Question: I am thinking of making an iou (i owe you) web app where I can keep track of who owes me and what. I am doing this as a side project. Anyways, I have no experience with database schema design. The app design is shown in the img below:

Right now, I know that I need to have a user table with at least the following:
'''
UserTable:
username, usernameId (pk), password, passwordHint, email
'''
Then, I get confused on how to proceed from there. Should I make a new table for every single Person#1, Person#2, etc? Or, should I have another table IouTable with all the "transactions" and use the username as the fk?
'''
IouTable:
usernameId, personName, amount, description, date
'''
So, when, user Yko logs on, it will run this query:
'SELECT * FROM IouTable WHERE usernameId = username' (may have gotten it wrong here)
Then, I would take the rows and separate out each person individually and have each transaction for each person on its own page.
Thanks in advance for any help/advice/suggestions!!!
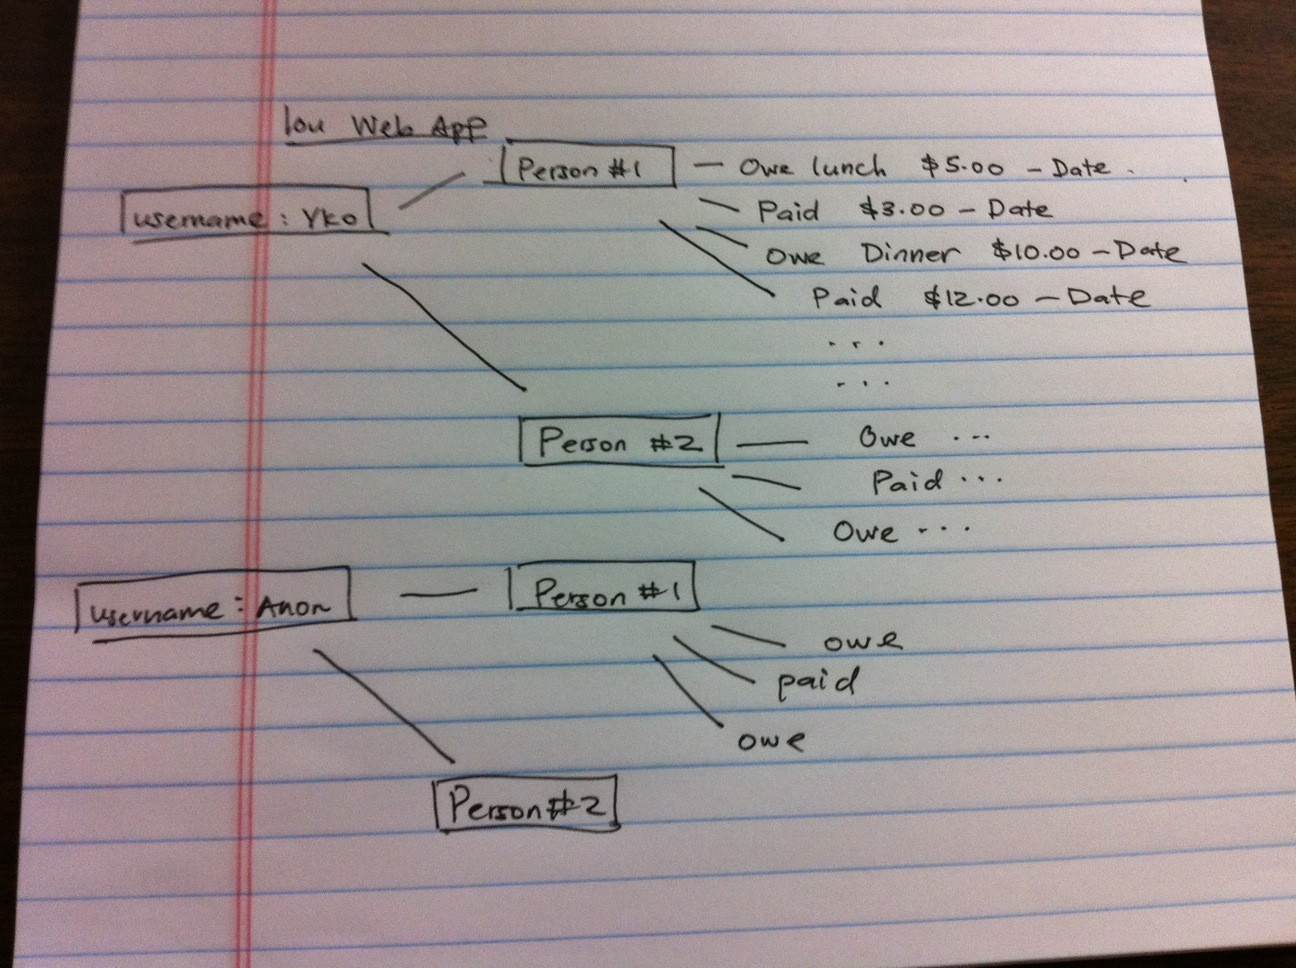
Answer: Definitely one table for all IOUs.
Scenario 1: As Yko I want a list of all the persons I owe to and how much in total
'''
SELECT personName, sum(amount) totalOwed FROM IouTable WHERE usernameId = <Yko>
'''
Scenario 2: As Yko I want to know how much I owe Bob and why.
'''
SELECT amount, description, date FROM IouTable WHERE usernameId = <Yko> and personName = 'Bob'
'''
Let's look a little closer to your case.
1. The User table looks quite good. The key candidates include username, usernameId and email. The surrogate usernameId is as good as any for the key.
2. The IouTable lists all the IOUs. There are a couple of issues with this table. Perhaphs a Yko has loaned exactly EUR2 from Bob twice the same day and doesn't bother to fill the description. In this case, you don't have a proper way to distinguish the two transactions. You probably should add a transactionId to uniquely identify the transactions Furthermore, Yko might have two friends called Bob. How can Yko separate these two from each other. Should there be a list of friends Yko can loan from? Eventually Yko should pay up. Yko can probably clear out the debt from the table, but then how can we find out later on who has loaned how much to whom? Should there be a column that tells if the dept has been paid? Some friends of Yko might even consider being paid back in increments. Yko might edit the original amount owed but then again we wouldn't know much was needed in the first place. Should there be a column that tells how much of the dept has been paid so far? If Yko want's to monitor the debt more closely, a list of all repayments might be good idea. Then you could count the total amount of debt left by summing up how much has been repaid.